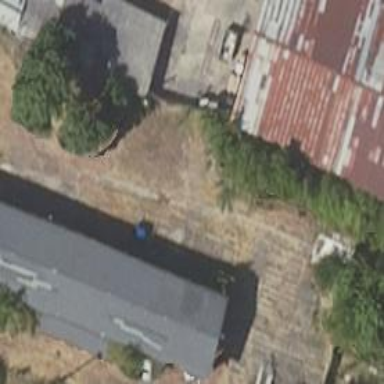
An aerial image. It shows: Shed.